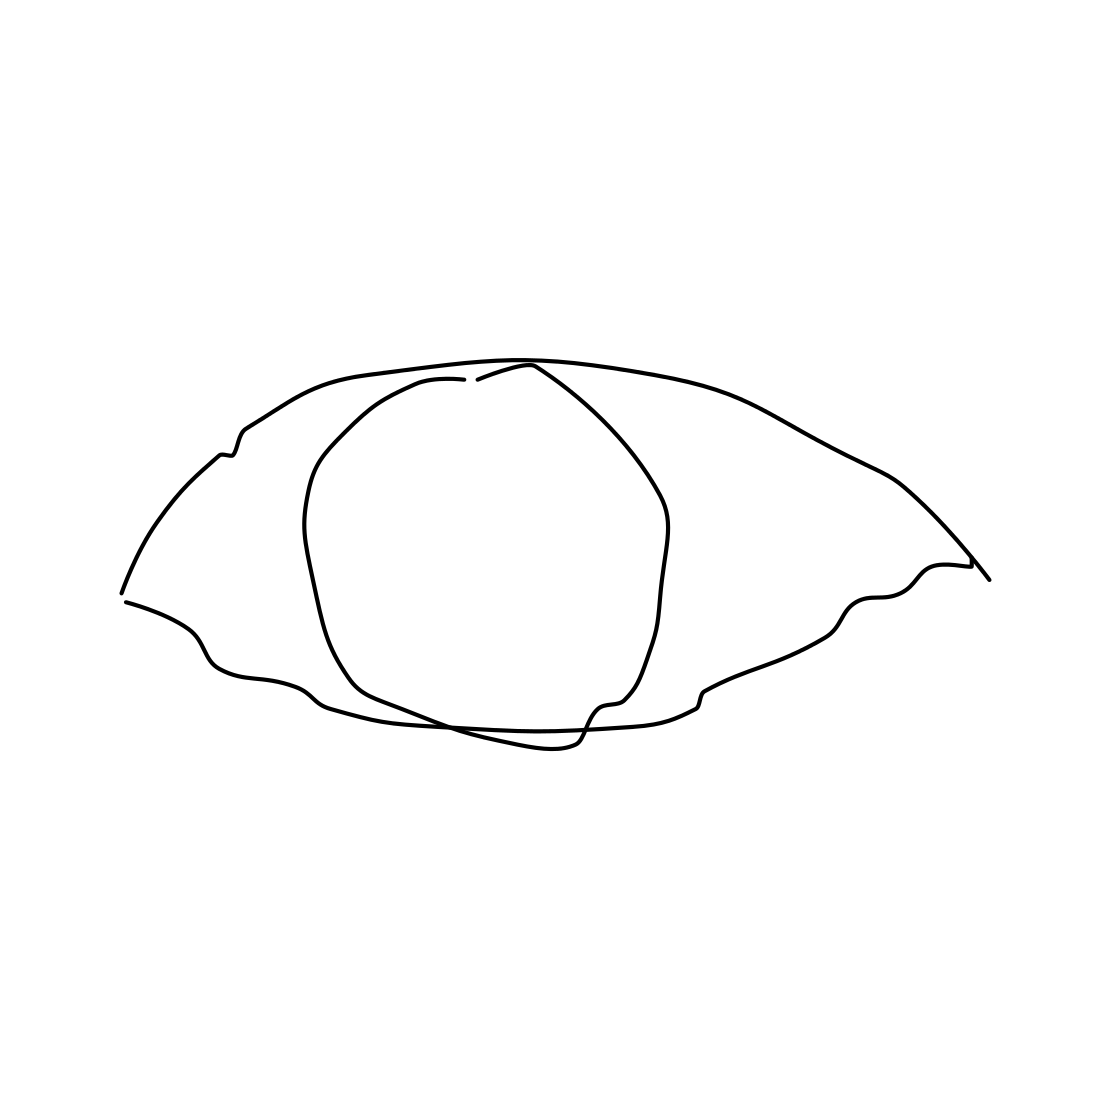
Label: eye